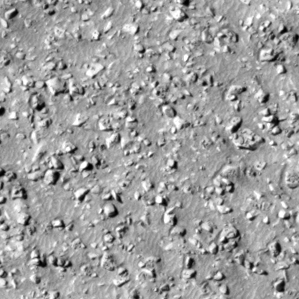
Label: non_frost